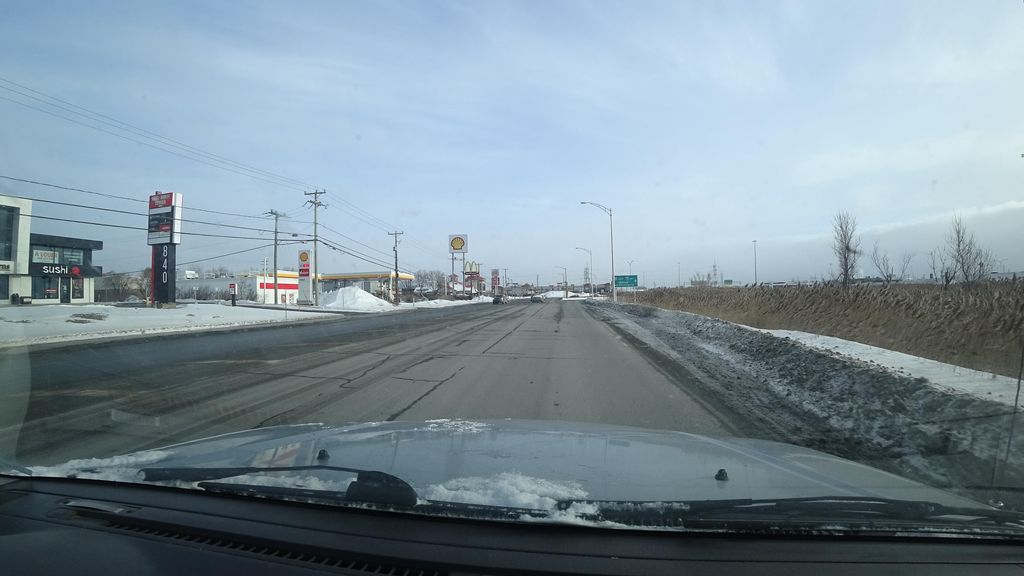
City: quebec_city